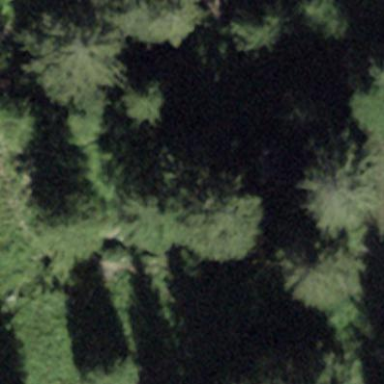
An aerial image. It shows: Forest area.